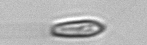
Label: Chrysochromulina